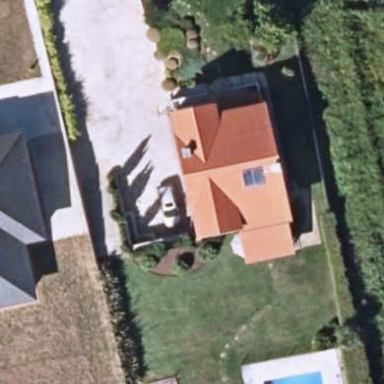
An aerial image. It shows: Simple house.